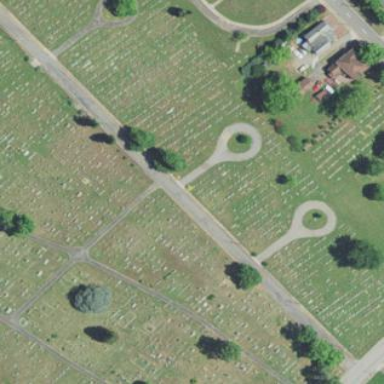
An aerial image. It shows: Cemetery.